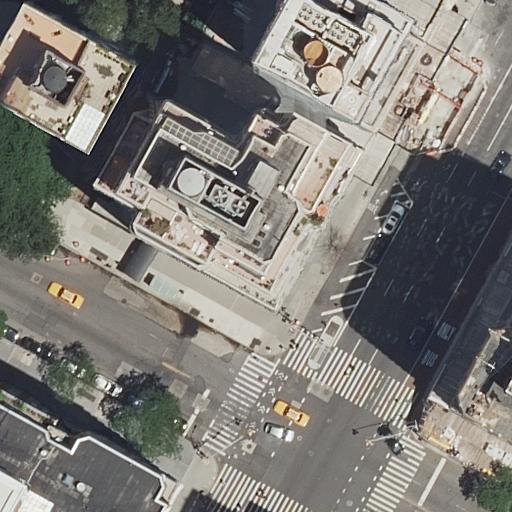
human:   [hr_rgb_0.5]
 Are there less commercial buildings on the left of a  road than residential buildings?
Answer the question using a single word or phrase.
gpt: yes

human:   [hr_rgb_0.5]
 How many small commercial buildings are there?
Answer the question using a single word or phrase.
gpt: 0

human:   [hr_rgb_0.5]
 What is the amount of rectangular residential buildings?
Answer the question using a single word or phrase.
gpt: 6

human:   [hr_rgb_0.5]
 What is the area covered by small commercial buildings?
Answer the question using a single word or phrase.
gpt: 0m2

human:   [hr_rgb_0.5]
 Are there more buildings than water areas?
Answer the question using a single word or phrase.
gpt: yes

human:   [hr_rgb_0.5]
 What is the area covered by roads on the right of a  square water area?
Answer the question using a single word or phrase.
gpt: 0m2

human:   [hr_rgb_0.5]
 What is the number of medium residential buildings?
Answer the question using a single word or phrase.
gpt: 3

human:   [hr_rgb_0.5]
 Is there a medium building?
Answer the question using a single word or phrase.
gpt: yes

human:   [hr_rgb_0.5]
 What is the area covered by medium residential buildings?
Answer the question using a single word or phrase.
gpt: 1145m2

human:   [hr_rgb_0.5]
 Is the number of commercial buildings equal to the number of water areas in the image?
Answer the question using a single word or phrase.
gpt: yes

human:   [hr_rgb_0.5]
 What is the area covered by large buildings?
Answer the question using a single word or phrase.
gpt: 1781m2

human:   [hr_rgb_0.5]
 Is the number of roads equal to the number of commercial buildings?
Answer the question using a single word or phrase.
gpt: no

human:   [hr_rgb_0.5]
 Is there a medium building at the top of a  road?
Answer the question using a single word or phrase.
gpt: yes

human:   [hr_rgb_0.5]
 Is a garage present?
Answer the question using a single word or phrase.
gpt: no

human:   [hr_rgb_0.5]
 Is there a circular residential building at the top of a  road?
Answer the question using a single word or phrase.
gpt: no

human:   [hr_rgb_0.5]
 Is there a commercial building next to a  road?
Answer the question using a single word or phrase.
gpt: no

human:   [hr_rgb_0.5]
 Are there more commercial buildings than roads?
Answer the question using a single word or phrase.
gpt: no

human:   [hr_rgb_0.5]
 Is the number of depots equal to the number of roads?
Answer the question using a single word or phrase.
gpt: no

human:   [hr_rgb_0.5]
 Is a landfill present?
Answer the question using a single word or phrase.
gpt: no

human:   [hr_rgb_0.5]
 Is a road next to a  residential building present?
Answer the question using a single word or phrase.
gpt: yes

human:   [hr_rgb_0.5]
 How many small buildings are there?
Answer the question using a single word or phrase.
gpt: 3

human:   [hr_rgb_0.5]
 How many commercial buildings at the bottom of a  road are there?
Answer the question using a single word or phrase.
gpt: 0

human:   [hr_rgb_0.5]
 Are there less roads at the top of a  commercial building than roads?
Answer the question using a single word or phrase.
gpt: yes

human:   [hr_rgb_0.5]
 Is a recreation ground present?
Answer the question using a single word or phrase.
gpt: no

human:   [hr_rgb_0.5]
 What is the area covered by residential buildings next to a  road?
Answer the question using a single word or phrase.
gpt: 3009m2

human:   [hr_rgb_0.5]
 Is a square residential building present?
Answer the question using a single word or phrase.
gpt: no

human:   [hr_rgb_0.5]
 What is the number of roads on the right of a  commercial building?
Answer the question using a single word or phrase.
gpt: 0

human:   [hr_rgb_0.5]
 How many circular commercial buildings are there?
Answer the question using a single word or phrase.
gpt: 0

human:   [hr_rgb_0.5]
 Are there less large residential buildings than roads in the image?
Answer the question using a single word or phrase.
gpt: yes

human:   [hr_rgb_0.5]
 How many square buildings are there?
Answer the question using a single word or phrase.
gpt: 0

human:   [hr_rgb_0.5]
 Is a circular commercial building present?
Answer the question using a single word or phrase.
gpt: no

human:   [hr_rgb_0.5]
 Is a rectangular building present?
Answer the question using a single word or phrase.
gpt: yes

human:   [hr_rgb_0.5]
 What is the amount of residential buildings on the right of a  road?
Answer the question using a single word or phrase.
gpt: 3

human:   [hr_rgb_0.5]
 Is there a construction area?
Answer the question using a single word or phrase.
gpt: no

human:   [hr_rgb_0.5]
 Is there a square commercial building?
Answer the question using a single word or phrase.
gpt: no

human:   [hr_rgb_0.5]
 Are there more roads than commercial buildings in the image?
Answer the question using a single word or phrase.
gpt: yes